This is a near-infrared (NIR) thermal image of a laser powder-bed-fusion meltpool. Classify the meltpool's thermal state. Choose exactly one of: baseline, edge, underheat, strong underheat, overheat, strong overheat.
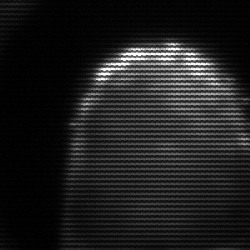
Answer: edge